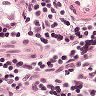
Metastatic tissue present: no